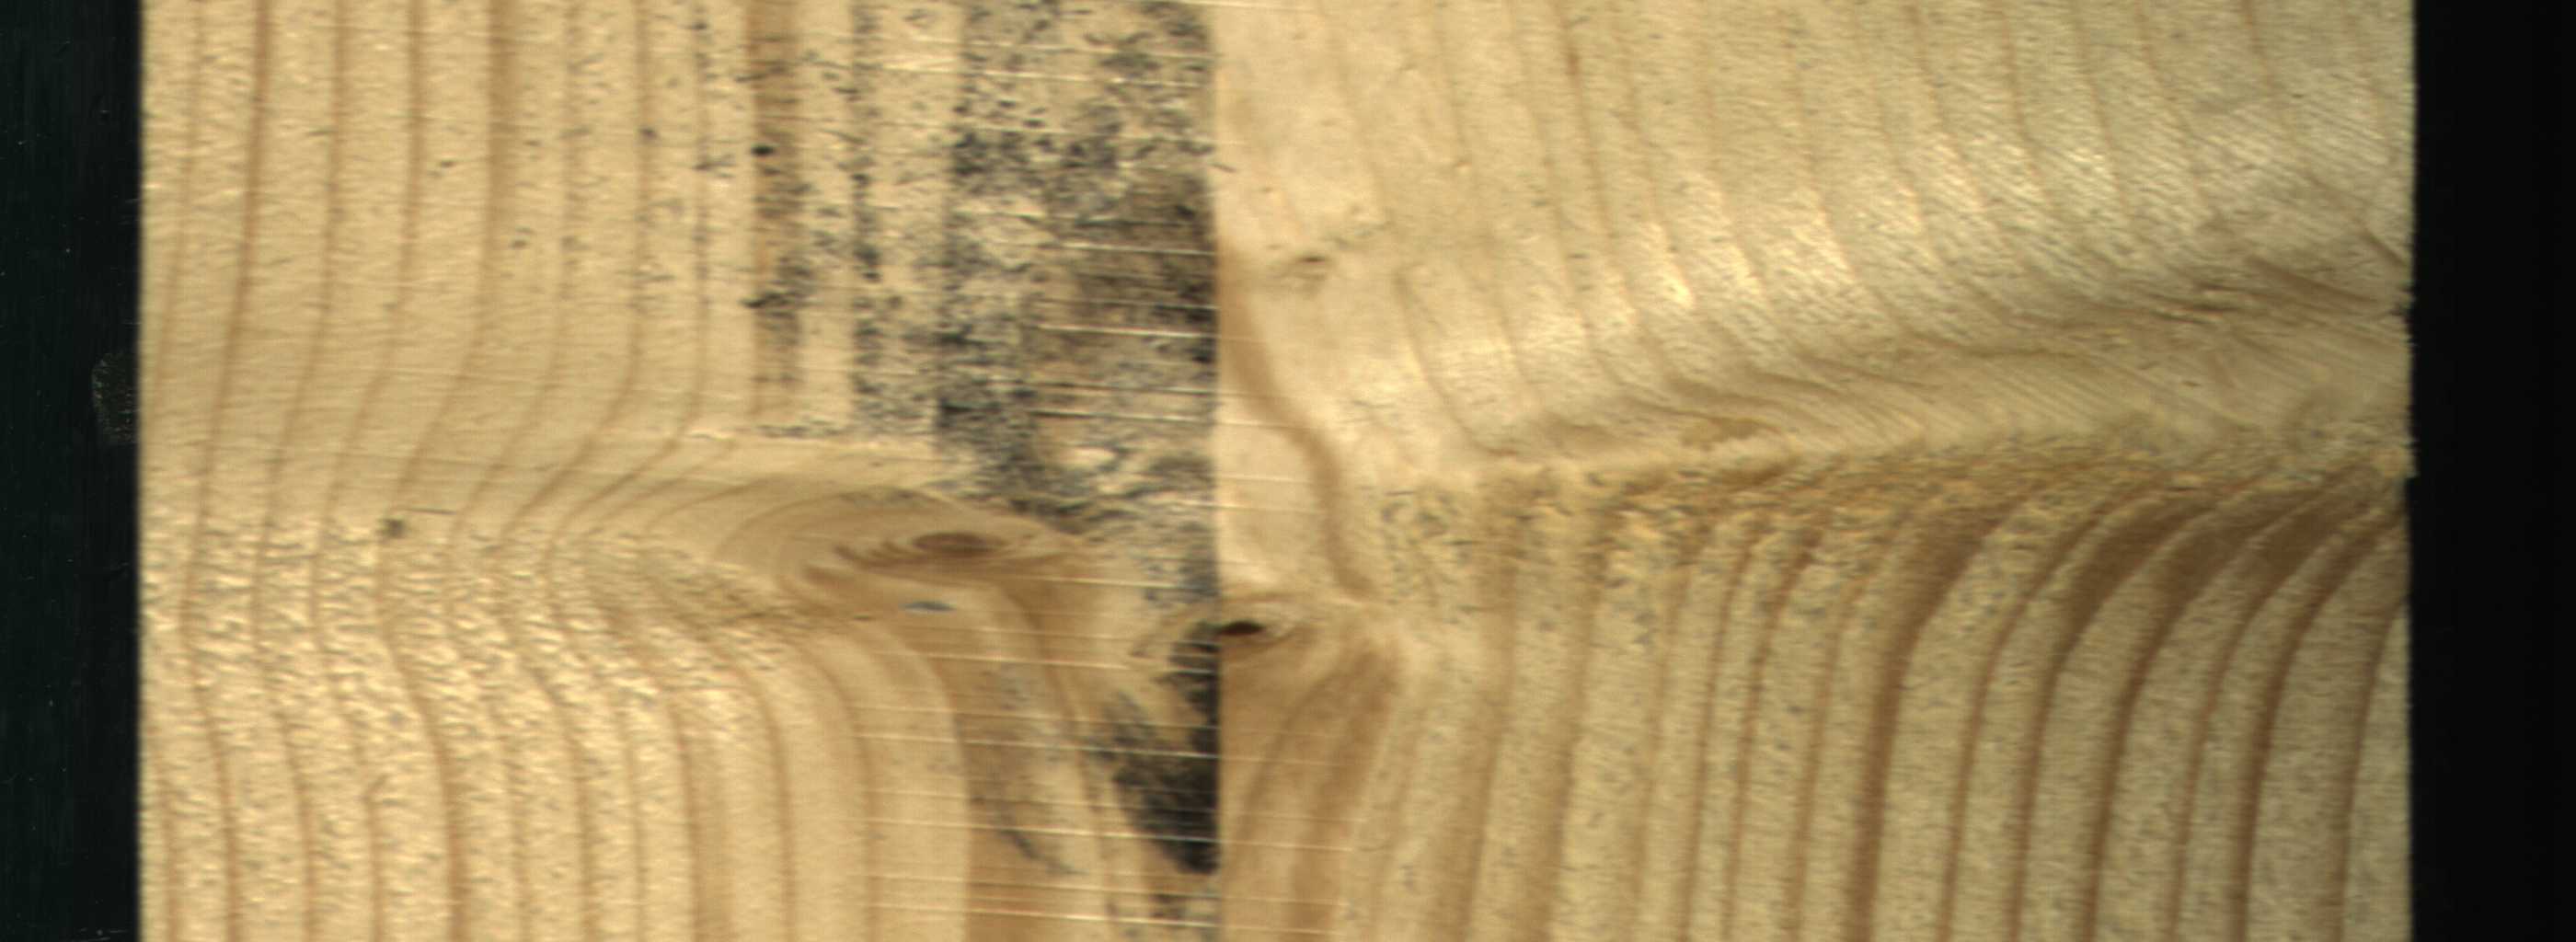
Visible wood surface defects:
Dead_Knot
Live_Knot
Live_Knot